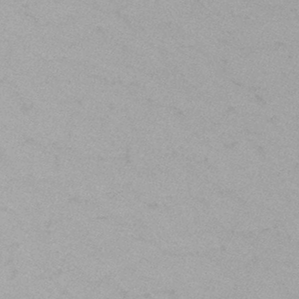
Label: frost